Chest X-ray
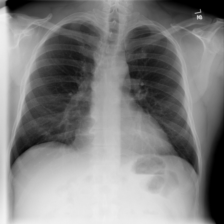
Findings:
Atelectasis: negative
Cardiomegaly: negative
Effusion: negative
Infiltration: negative
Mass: negative
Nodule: negative
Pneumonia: negative
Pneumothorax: negative
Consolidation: negative
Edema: negative
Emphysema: negative
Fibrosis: negative
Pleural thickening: negative
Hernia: negative